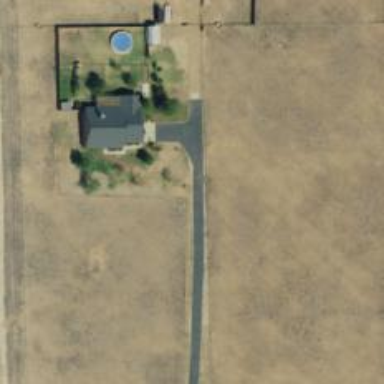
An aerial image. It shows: Driveway leading to service road.